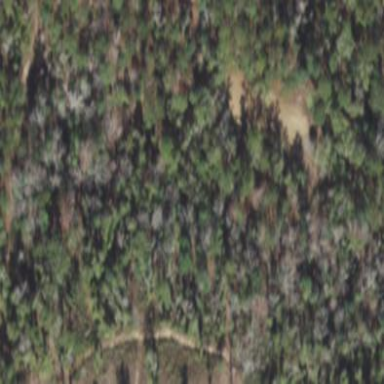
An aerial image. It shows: Mixed leaf woodland.